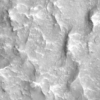
Label: not_dusty